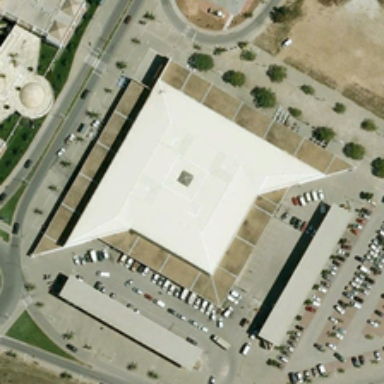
Many cars are parked near a large building .